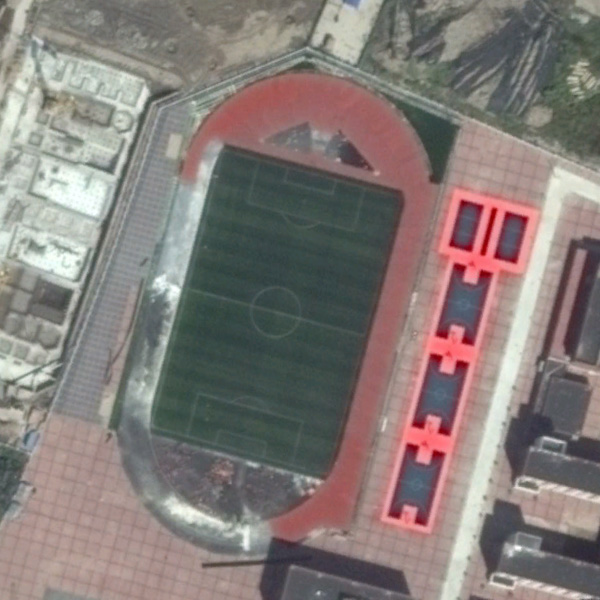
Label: Playground